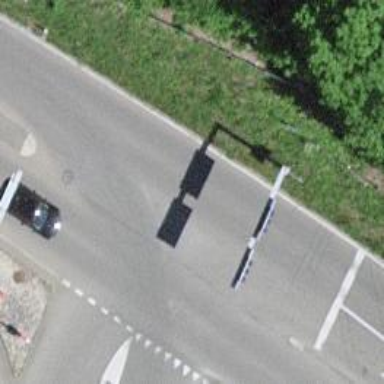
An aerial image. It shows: Road with traffic signals.